Question: Hi Im new to Talend Open Studio , My question is, Im able to create a . Say for an example following is my Job , Now , That is how can i get the code or convert it into jar or any kind of executable to get my job done every time.

Above is my Job , And i want to automate this that is i need to run this for every hour or on the fly basis . How can i do with the further steps .
As of now i have created my Job how can i proceed with the next step
Thanks
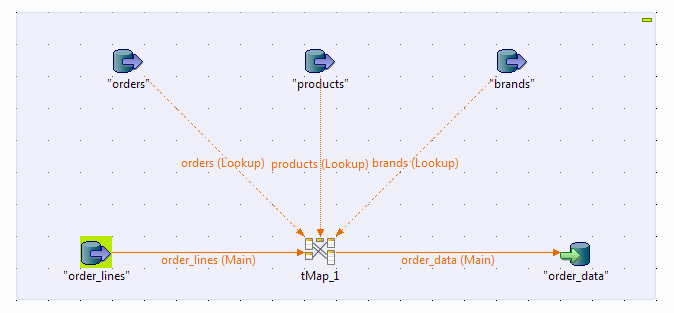
Answer: The enterprise platforms of Talend come with Talend Administration Center that enables you to manage your jobs from a web interface and set up CRON jobs or other types of triggers. I'm not actually sure if this comes with the Talend Open Studio versions though.
An alternative is to export the job as a .jar/.war file and then have a scheduler or CRON job execute it every hour.